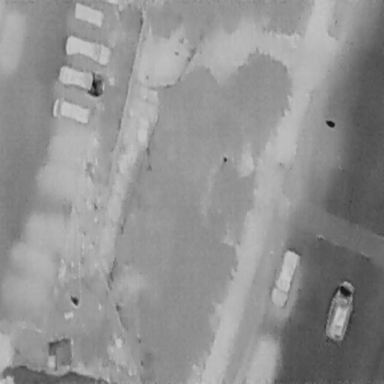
There are five Cars in the infrared image.